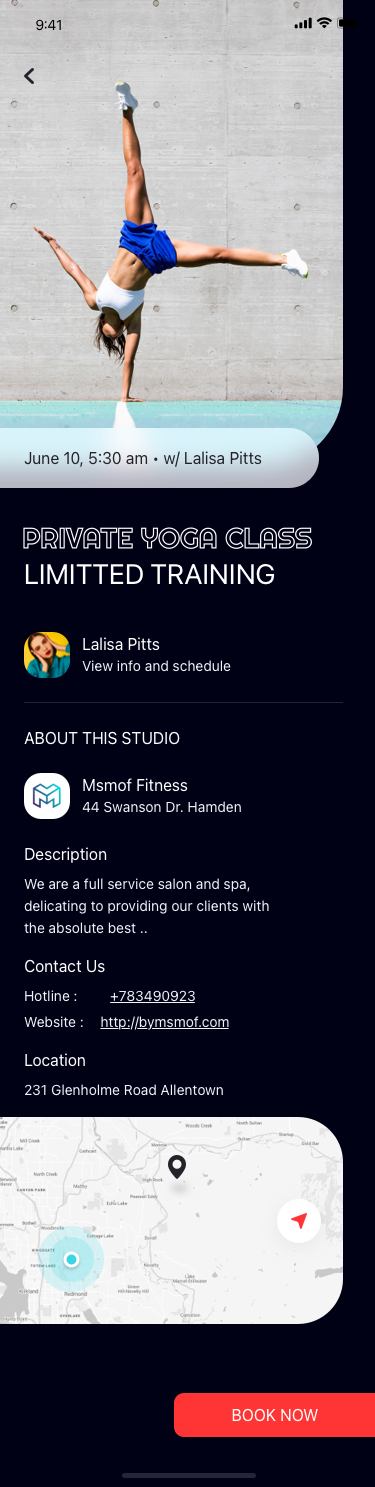
Text in this UI design:
BOOK NOW
LIMITTED TRAINING
ABOUT THIS STUDIO
Msmof Fitness
44 Swanson Dr. Hamden
Description
We are a full service salon and spa,
delicating to providing our clients with
the absolute best ..
Location
231 Glenholme Road Allentown
Contact Us
Hotline :
+783490923
Website :
http://bymsmof.com
Lalisa Pitts
View info and schedule
June 10, 5:30 am • w/ Lalisa Pitts